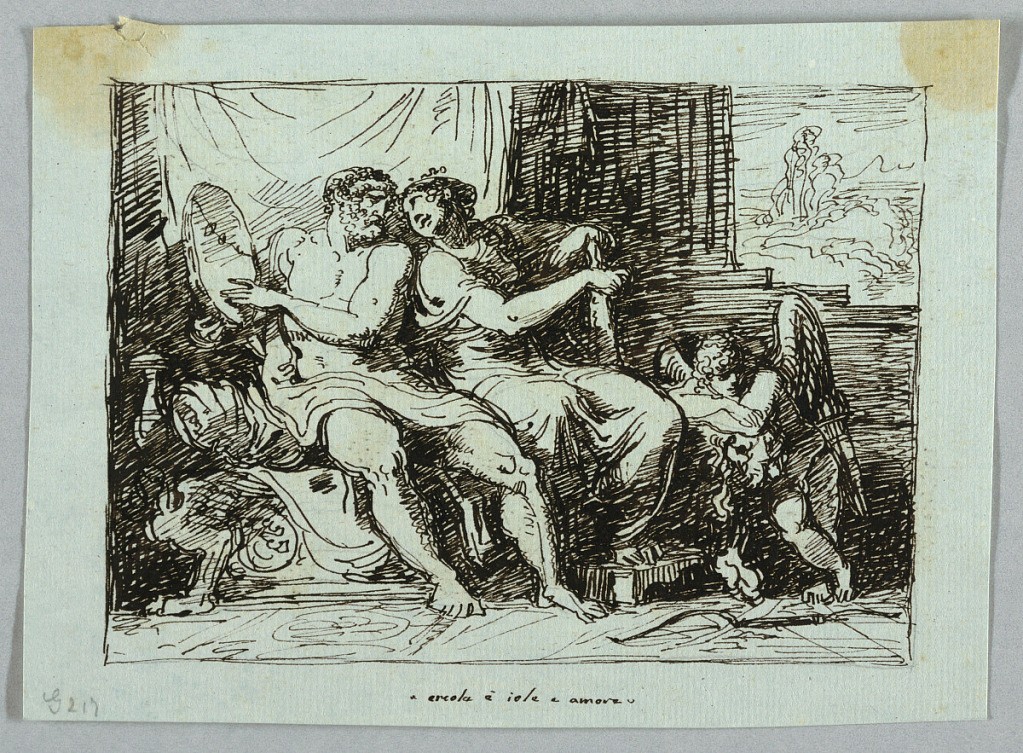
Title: Hercules and Iole
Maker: Felice Giani, Italian, 1758–1823
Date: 1813
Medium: Pen and brown ink on light blue paper
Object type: Drawing
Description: Horizontal rectangle. The pair sits upon a couch. He carries a tambourine, she leans upon his club. Cupid leans upon the end of the couch.